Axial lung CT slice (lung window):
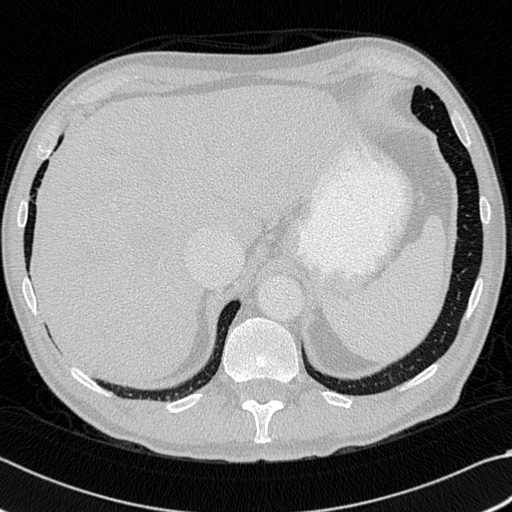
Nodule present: no